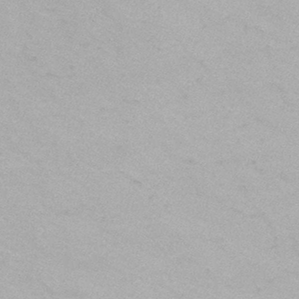
Label: frost